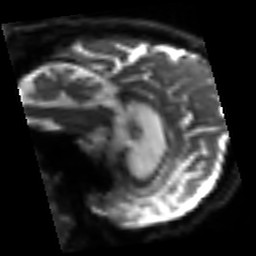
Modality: sbref
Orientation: sagittal
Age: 69
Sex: male
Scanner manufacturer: siemens
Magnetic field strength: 3 T
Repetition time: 3.2 s
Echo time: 0.081 s